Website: bh-photo
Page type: cart
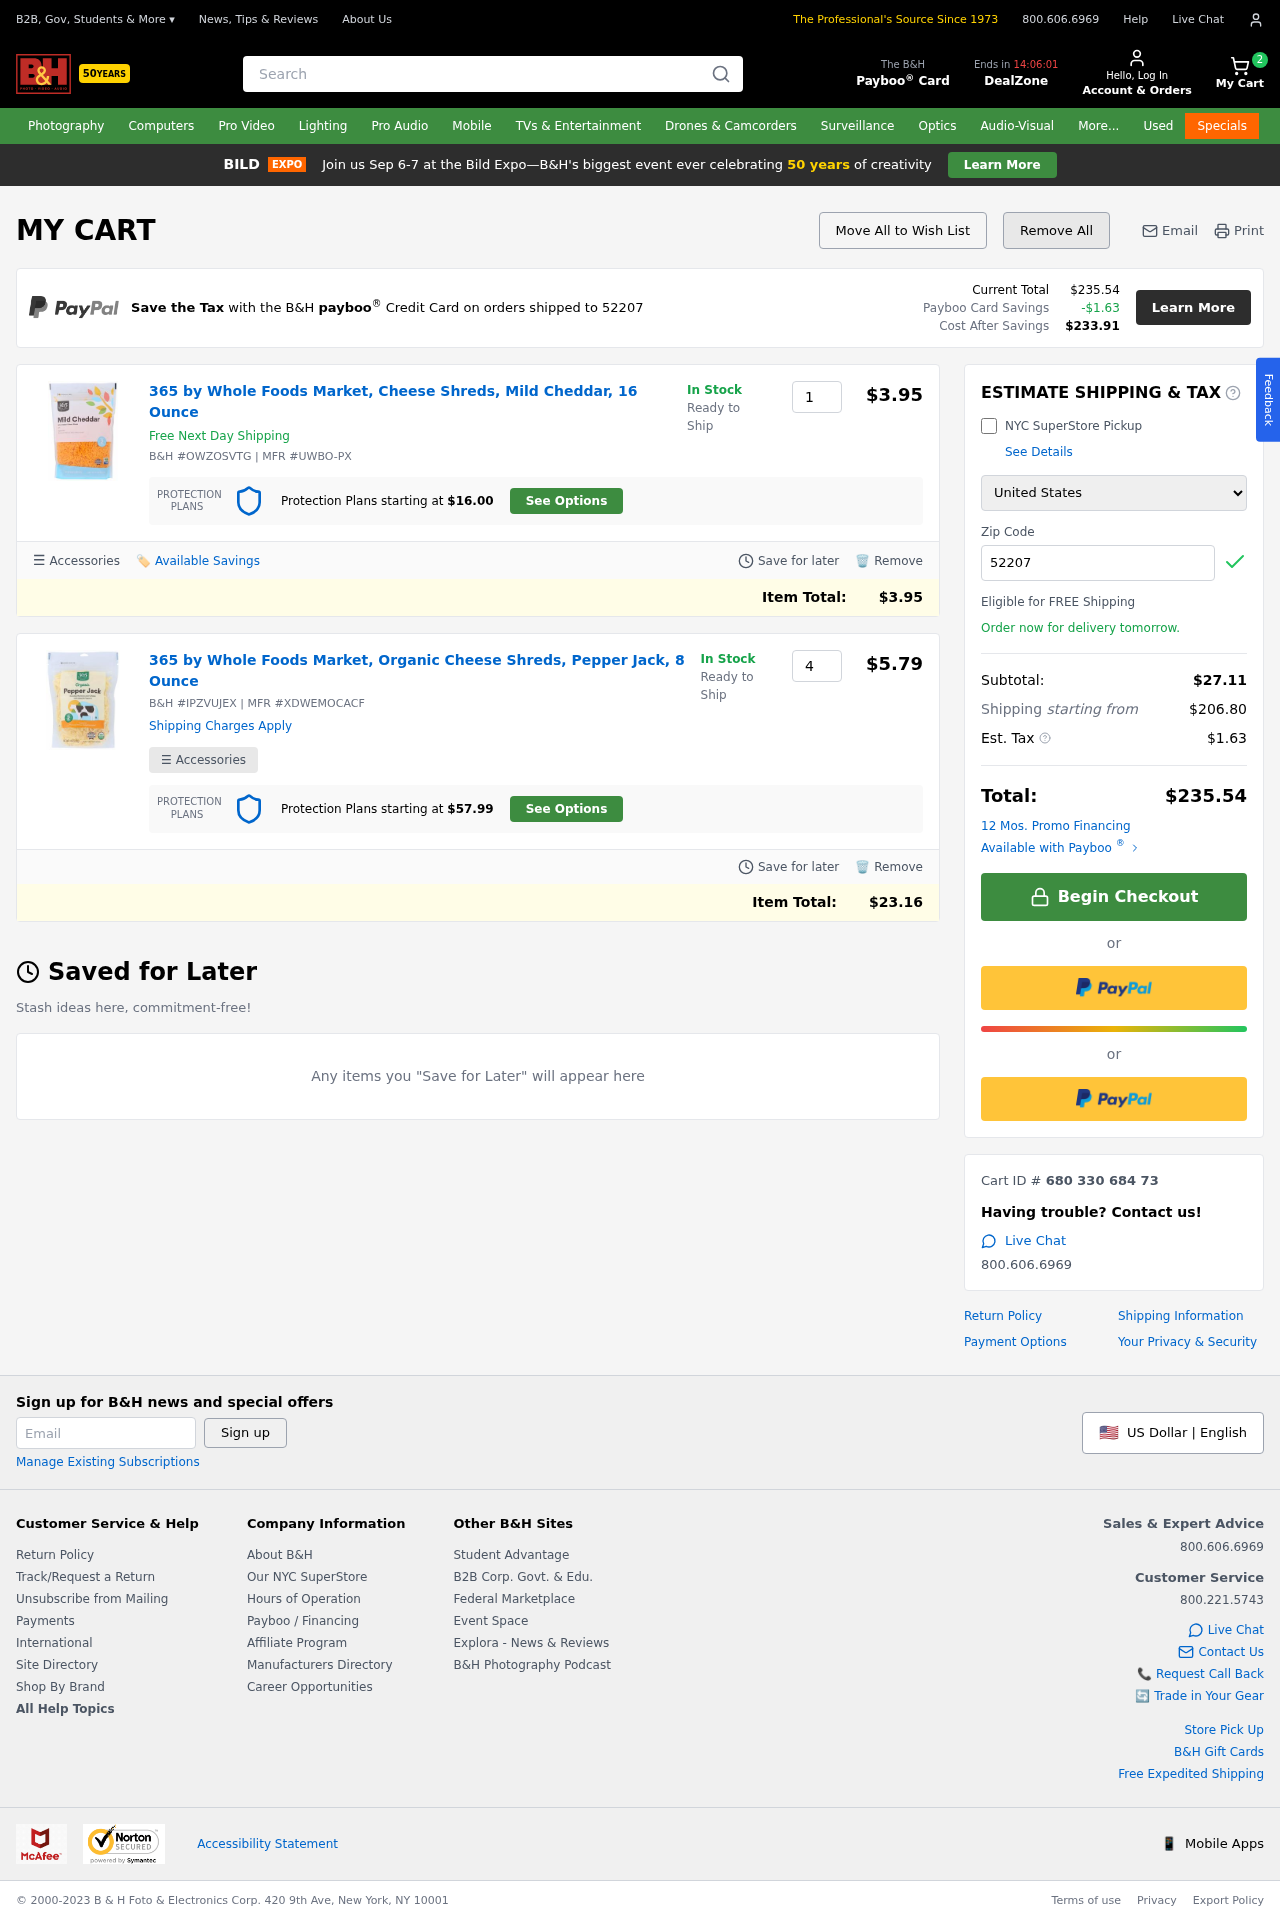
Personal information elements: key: PII_COUNTRY
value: United States
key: PII_POSTCODE
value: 52207
Product elements: key: PRODUCT1_NAME
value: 365 by Whole Foods Market, Cheese Shreds, Mild Cheddar, 16 Ounce
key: PRODUCT1_PRICE
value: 3.95
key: PRODUCT1_QUANTITY
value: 1
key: PRODUCT2_NAME
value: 365 by Whole Foods Market, Organic Cheese Shreds, Pepper Jack, 8 Ounce
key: PRODUCT2_PRICE
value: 5.79
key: PRODUCT2_QUANTITY
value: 4
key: PRODUCT1_ITEM_TOTAL
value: $3.95
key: PRODUCT2_ITEM_TOTAL
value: $23.16
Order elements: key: ORDER_NUM_ITEMS
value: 2
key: ORDER_TOTAL
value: $235.54
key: ORDER_TAX
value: -$1.63
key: ORDER_TAX
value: $1.63
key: ORDER_TOTAL_AFTER_SAVINGS
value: $233.91
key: ORDER_SUBTOTAL
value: $27.11
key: ORDER_SHIPPING_COST
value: $206.80
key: ORDER_ID
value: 680 330 684 73
Search elements: key: HEADER_SEARCH
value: Search